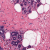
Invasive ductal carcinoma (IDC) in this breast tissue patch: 0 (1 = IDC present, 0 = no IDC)